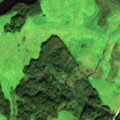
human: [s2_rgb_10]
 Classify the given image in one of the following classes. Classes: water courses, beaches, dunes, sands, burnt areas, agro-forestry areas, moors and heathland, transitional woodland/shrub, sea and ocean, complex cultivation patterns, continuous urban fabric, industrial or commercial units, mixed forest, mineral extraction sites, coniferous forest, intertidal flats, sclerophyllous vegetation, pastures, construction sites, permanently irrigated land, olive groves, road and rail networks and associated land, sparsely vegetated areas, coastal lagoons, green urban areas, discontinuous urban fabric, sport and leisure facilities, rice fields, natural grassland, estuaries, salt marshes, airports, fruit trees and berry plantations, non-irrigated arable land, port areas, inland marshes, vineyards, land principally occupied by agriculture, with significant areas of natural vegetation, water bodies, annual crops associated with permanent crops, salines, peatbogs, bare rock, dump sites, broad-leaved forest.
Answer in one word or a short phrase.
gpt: pastures, broad-leaved forest, mixed forest, transitional woodland/shrub